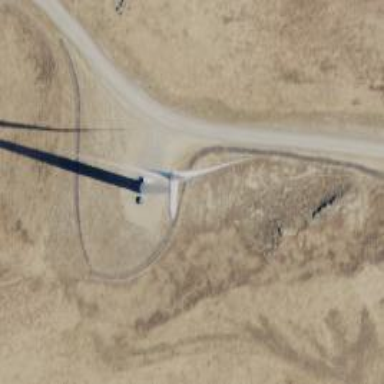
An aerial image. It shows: Wind generator powered by wind. The generator type is horizontal axis and it uses wind turbines.